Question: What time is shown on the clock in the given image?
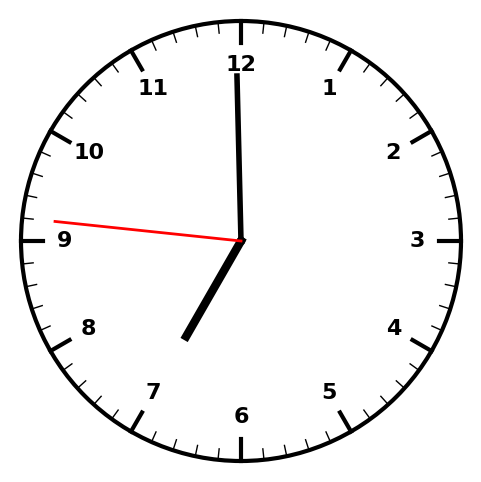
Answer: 06:59:46